Question: I am developing a tab strip. I want the selected tab has to overlap 1px on the container div so that it will have look as it is part of the container...Here is the <URL>.
I dont want to make it using script. I would like to prefer CSS style first.If you say that it can't be done using pure CSS, then only can go for script.
It should look as follow:

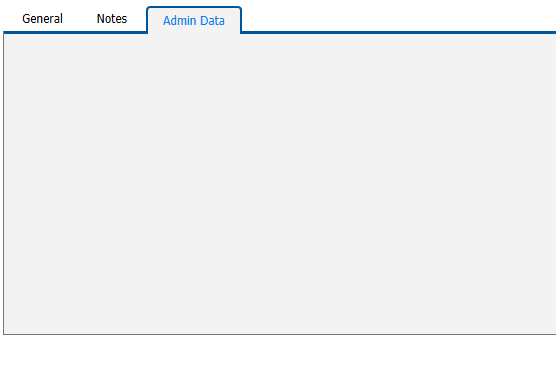
Answer: see the <URL>
Add this style to your fiddle
'''
.vUiTsContainers {
z-index: 1;
top: -3px;
position: relative;
}
.irmNText {
z-index: 10;
position: relative;
}
'''